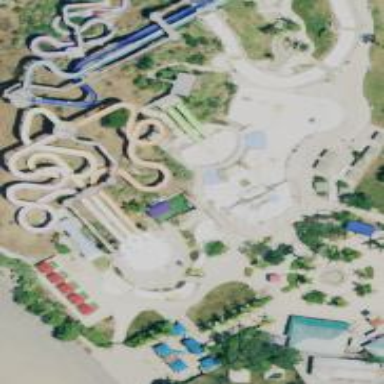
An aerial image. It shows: Water slide attraction.